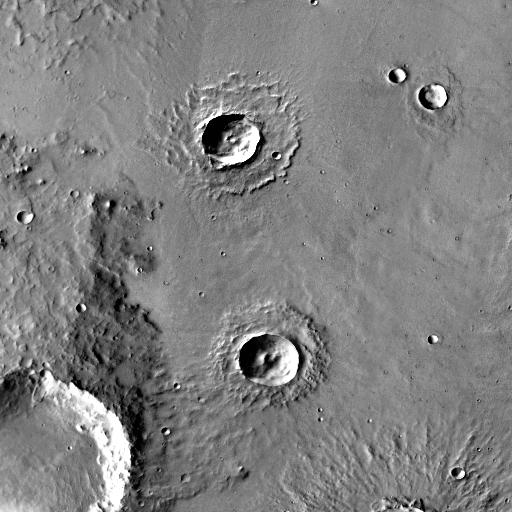
Crater classes present: Background, Other, Layered, Secondary